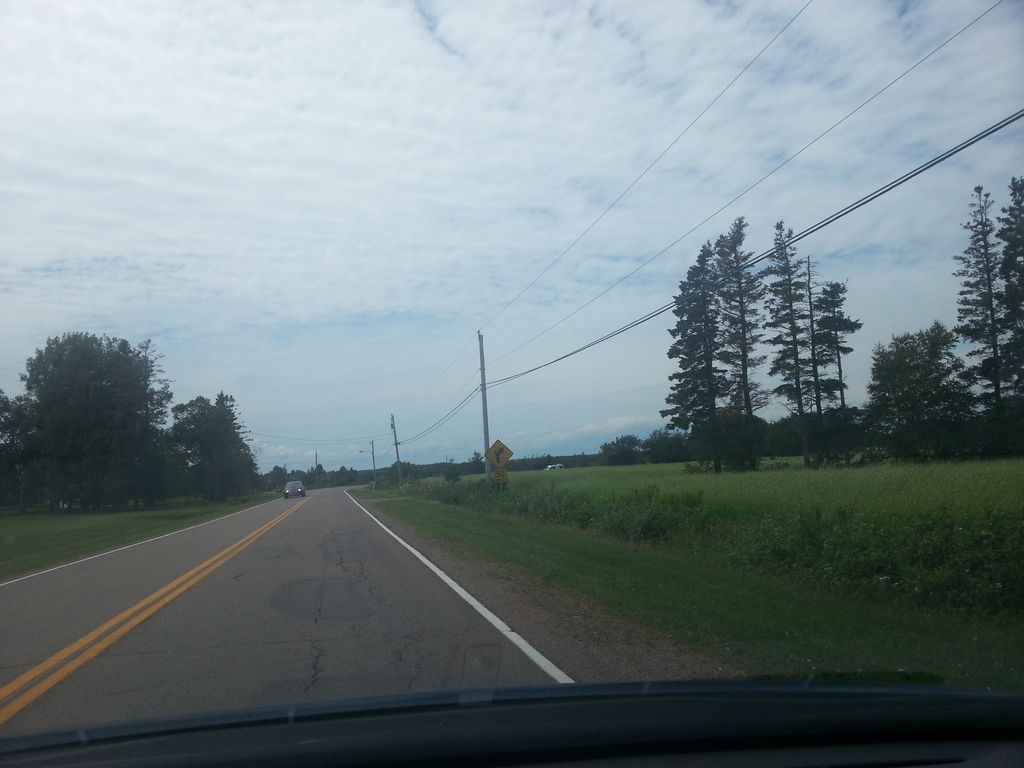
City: charlottetown